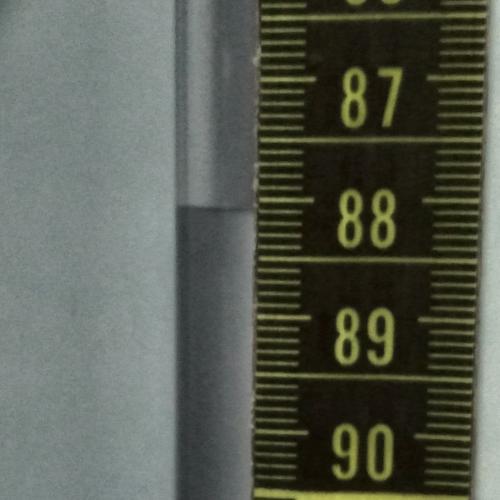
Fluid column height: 88.1 cm